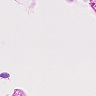
Metastatic tissue present: no